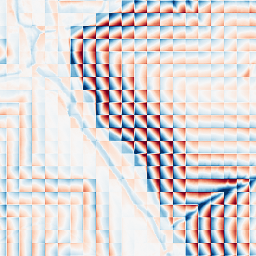
Category: wavelet
Decomposition family: wavelet_dwt
Decomposition parameters: wavelet: haar
level: 4
Upsampling method: bicubic
Upsampling parameters: scale: 8
Upsampling scale: 8